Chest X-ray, AP view. Patient: 19 years old, sex F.
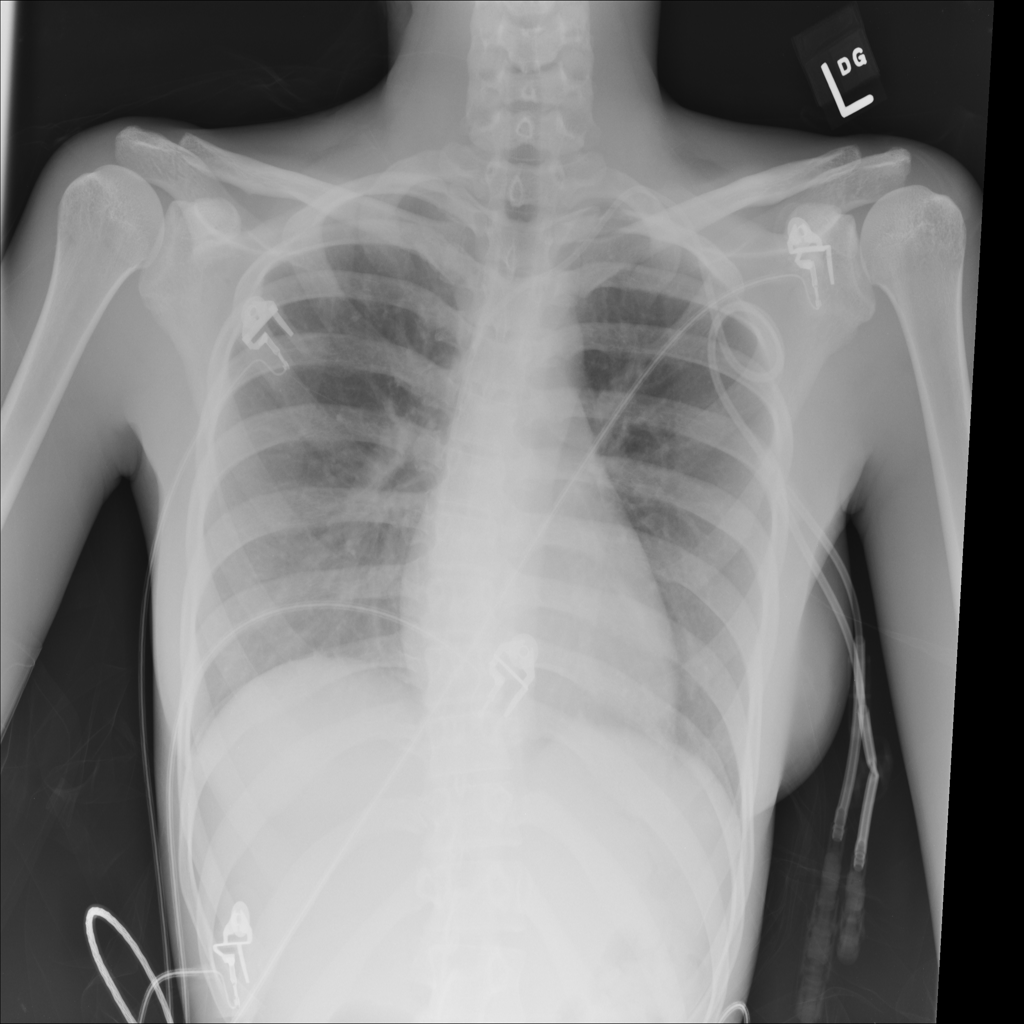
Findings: No Finding